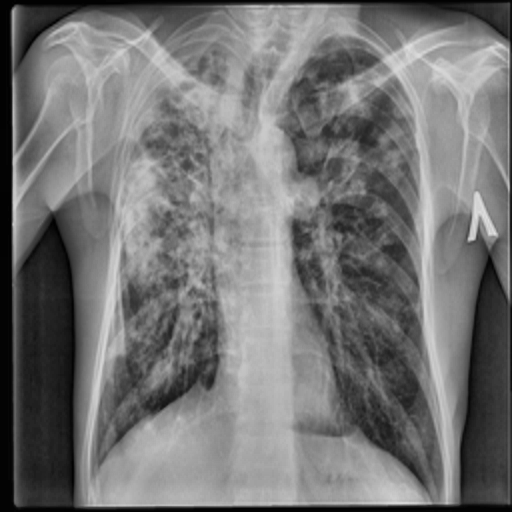
Finding: TUBERCULOSIS